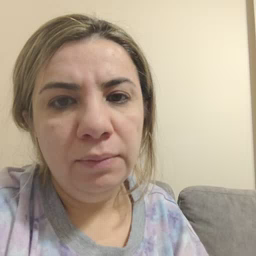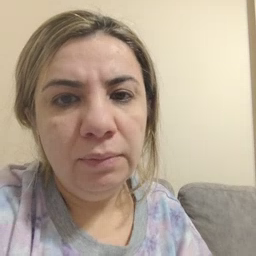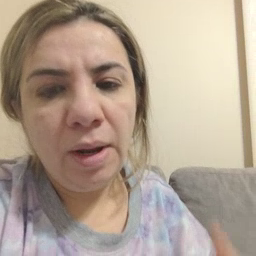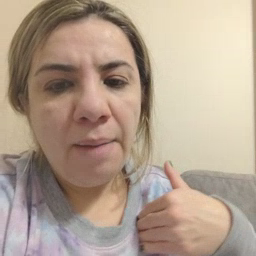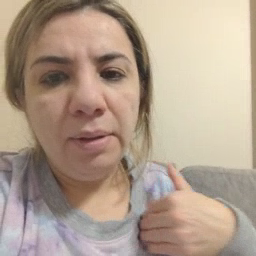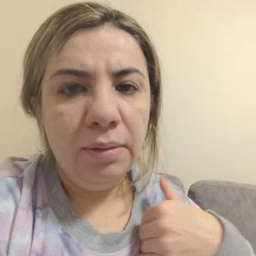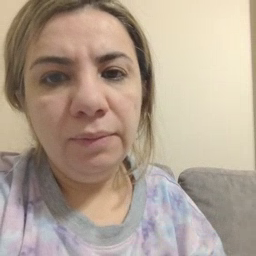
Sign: animal